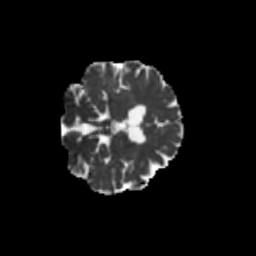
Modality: MD
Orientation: coronal
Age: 57
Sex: female
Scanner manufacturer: siemens
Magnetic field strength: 3 T
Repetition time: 8.6 s
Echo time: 0.095 s